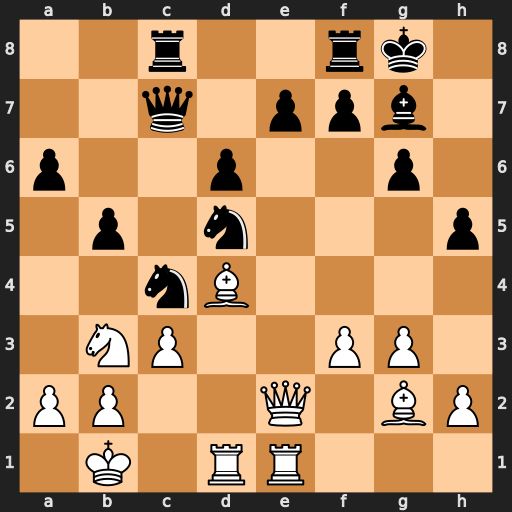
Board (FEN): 2r2rk1/2q1ppb1/p2p2p1/1p1n3p/2nB4/1NP2PP1/PP2Q1BP/1K1RR3
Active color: w
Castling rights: -
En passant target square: -
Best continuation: Bxg7 Kxg7 Rxd5